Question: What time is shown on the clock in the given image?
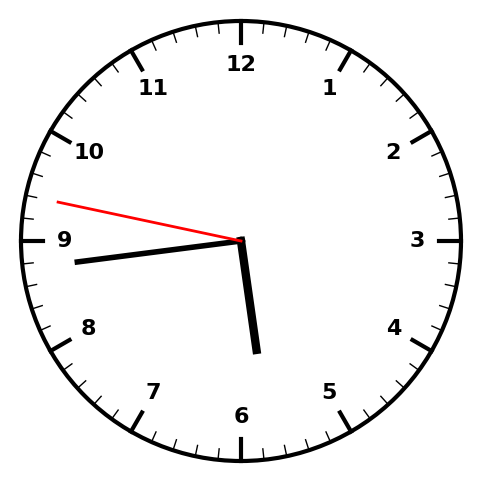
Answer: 05:43:47